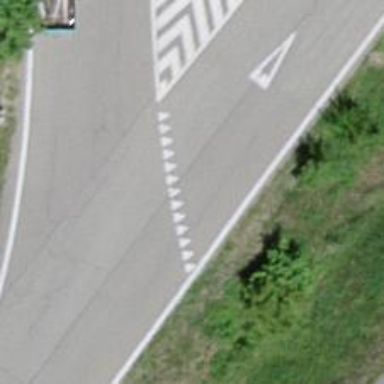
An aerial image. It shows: Road with "give way" sign.